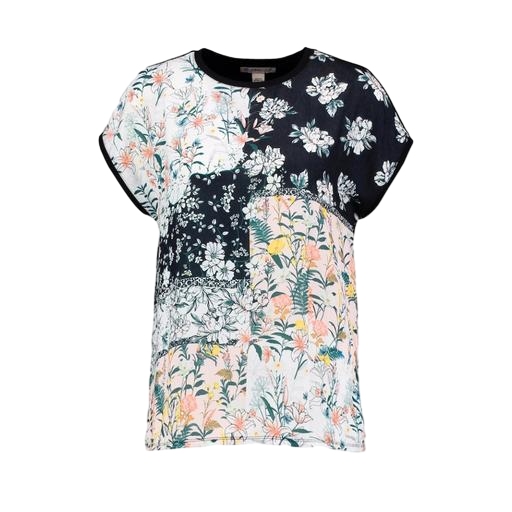
multicolor floral-print t-shirt only macy, floral mix t-shirt, floral short-sleeved shirt, white background